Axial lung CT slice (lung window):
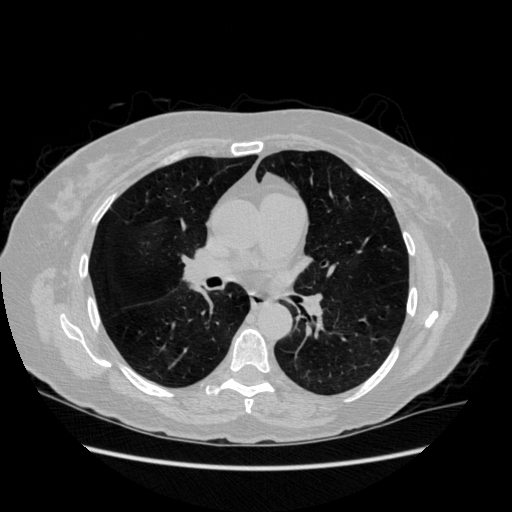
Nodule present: no